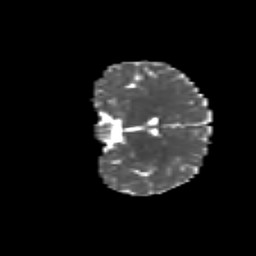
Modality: MD
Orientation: coronal
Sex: female
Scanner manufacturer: siemens
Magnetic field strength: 3 T
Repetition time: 5 s
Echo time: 0.071 s